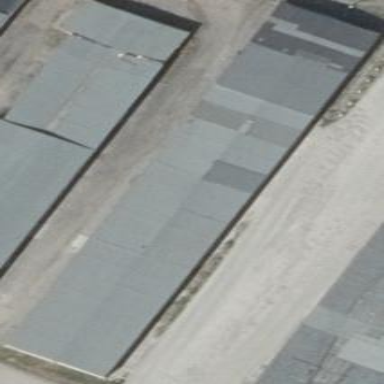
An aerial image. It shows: Group of garages.